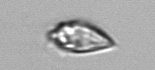
Label: Oxytoxum